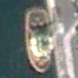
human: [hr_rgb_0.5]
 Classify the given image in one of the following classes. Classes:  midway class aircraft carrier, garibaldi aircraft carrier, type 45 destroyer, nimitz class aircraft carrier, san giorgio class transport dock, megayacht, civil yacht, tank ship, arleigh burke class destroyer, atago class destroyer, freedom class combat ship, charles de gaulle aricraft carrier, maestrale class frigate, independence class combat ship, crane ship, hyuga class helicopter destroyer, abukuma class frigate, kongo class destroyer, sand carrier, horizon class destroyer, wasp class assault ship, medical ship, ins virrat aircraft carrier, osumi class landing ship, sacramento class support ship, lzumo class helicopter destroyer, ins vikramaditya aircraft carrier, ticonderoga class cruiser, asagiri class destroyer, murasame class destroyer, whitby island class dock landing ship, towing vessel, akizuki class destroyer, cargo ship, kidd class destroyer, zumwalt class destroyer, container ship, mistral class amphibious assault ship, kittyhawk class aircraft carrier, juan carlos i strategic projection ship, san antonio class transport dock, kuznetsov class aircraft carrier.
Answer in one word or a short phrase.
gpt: Towing vessel